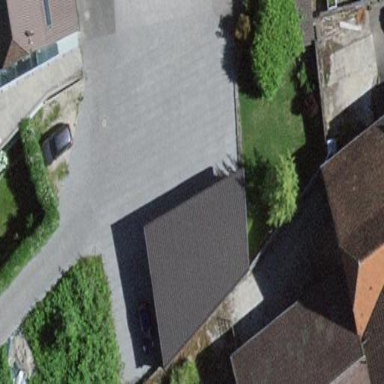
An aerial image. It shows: Garage building.